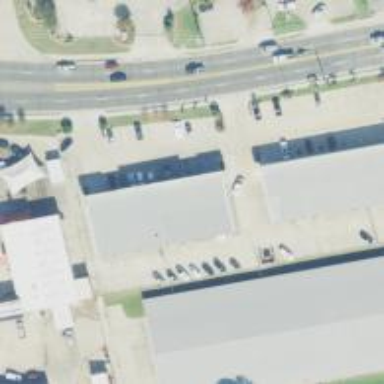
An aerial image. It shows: Post office.